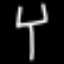
Label: fork